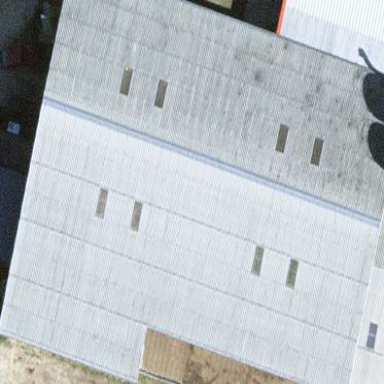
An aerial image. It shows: Rural barn.